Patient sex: F
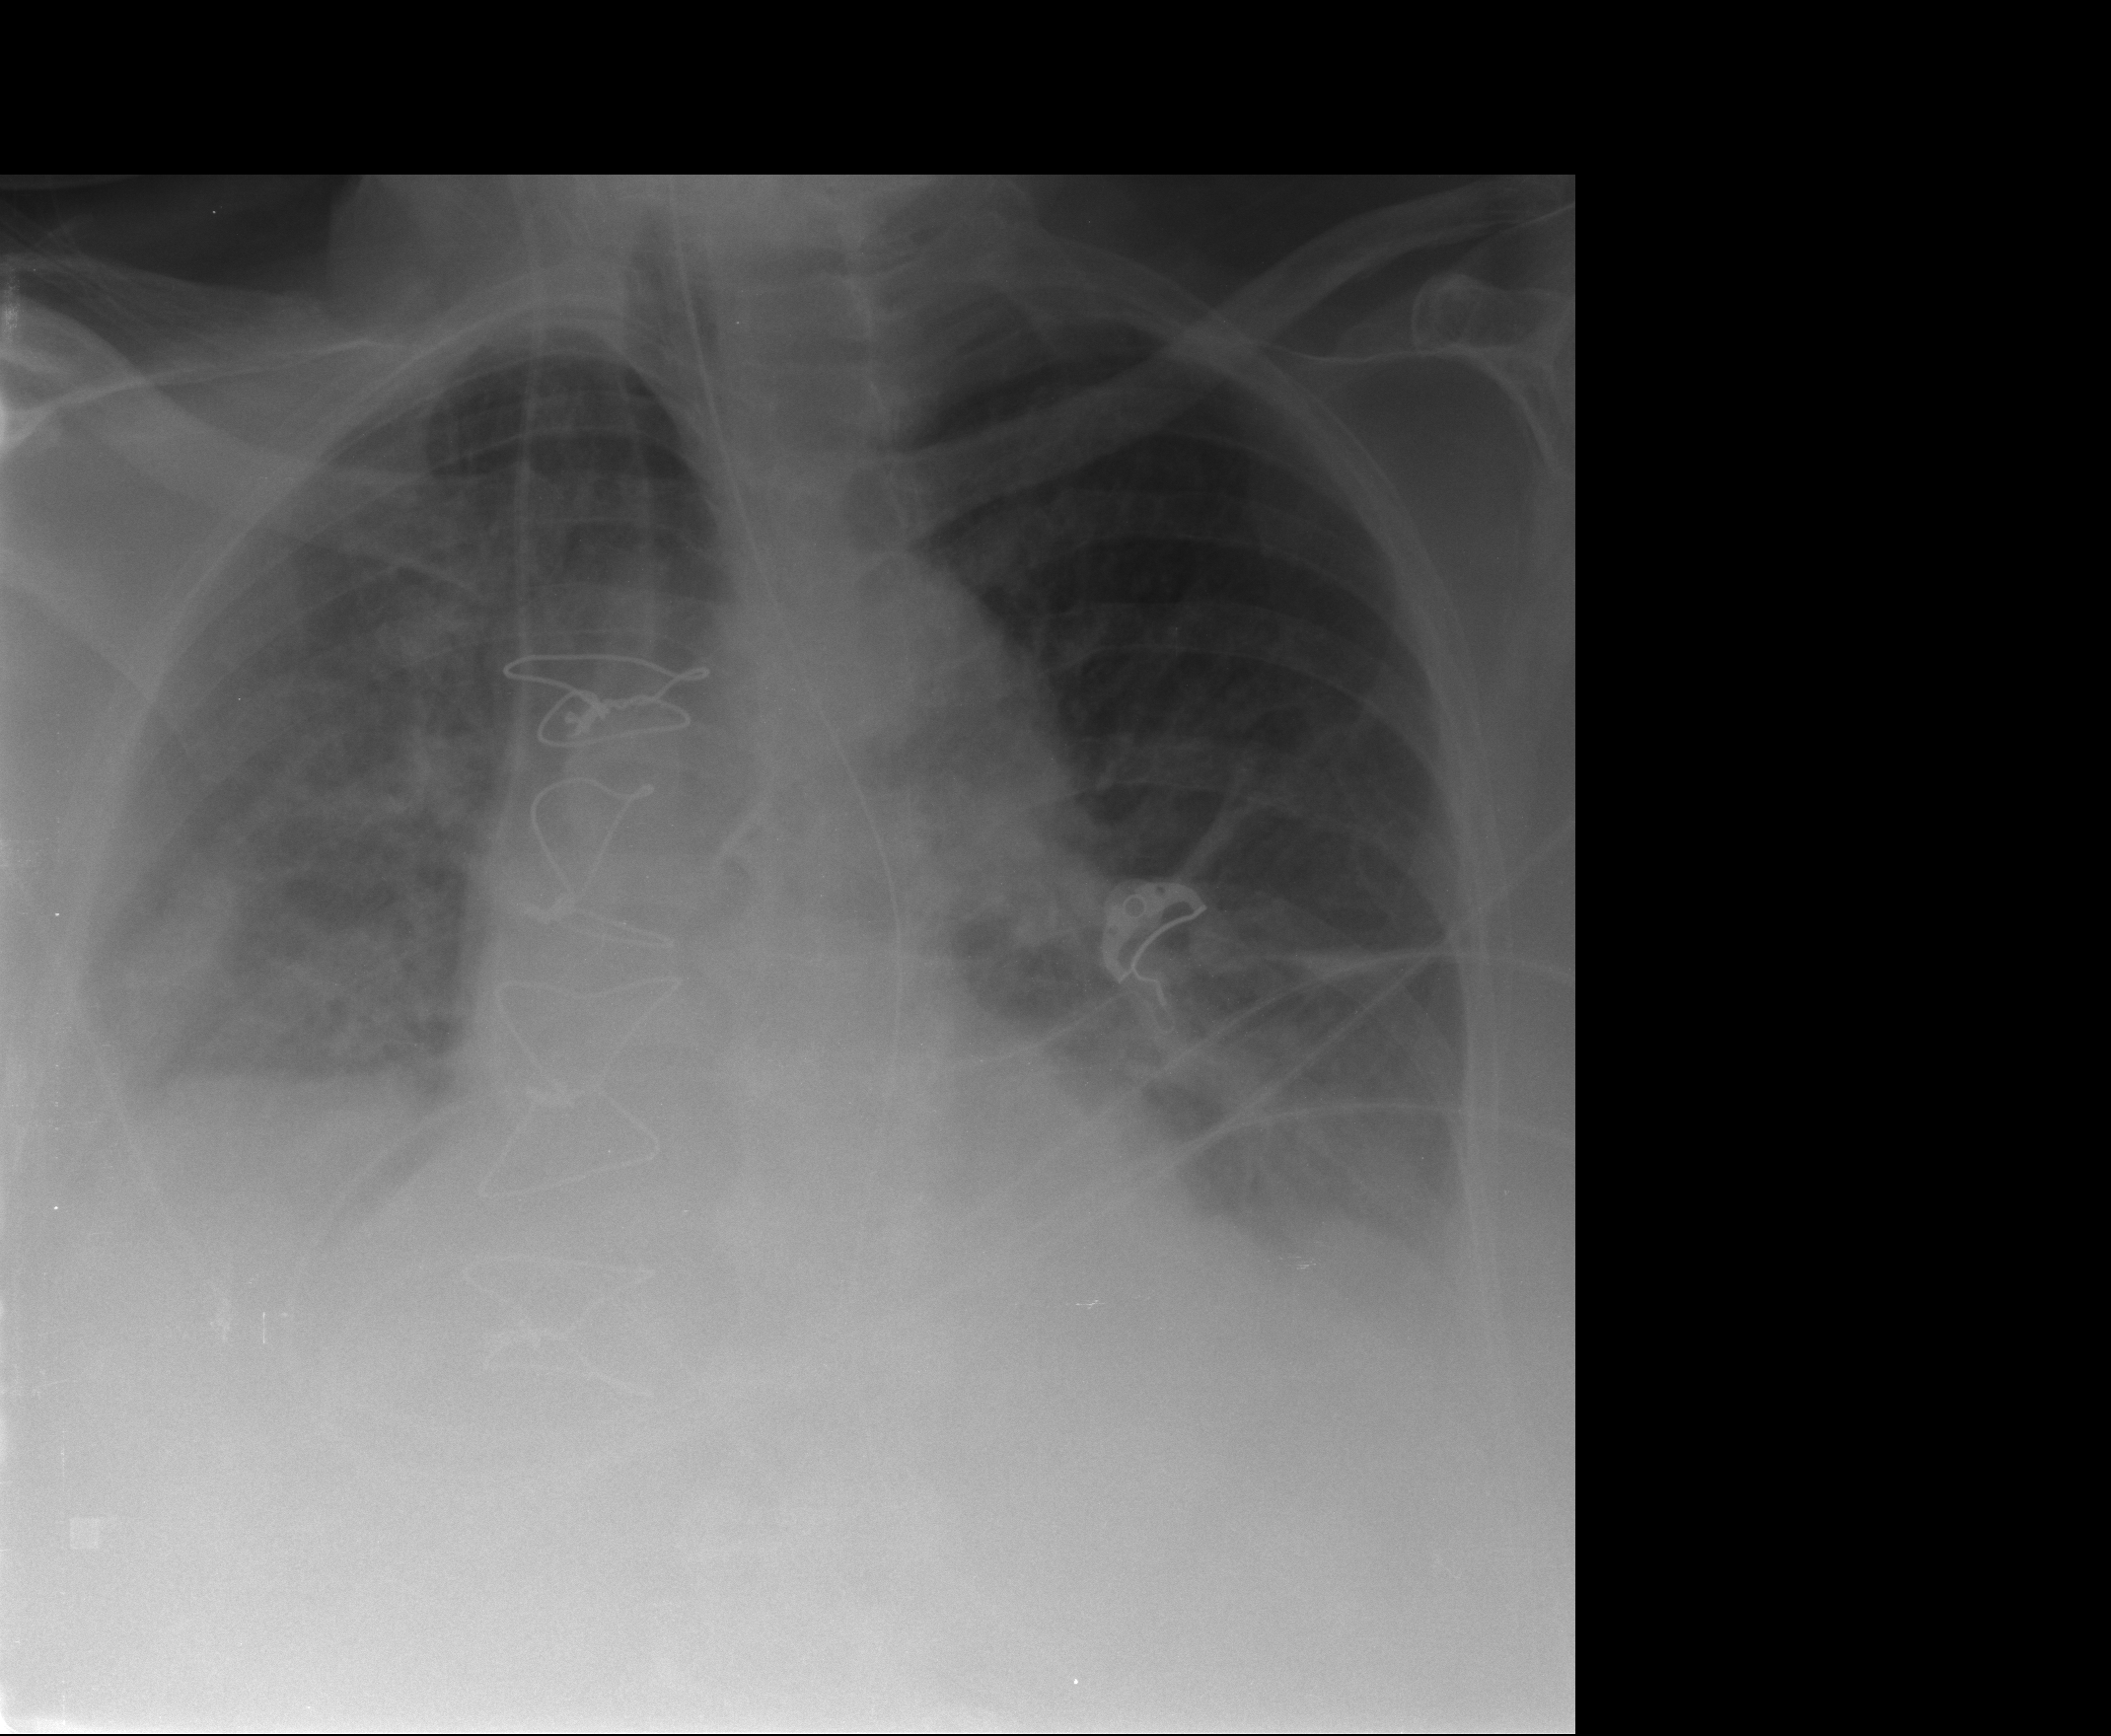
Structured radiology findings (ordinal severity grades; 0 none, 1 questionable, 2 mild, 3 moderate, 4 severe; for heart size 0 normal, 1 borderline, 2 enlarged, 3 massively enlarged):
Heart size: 0
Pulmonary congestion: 2
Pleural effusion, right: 2
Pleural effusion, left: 2
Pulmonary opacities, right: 1
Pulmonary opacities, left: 0
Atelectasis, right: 2
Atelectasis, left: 2